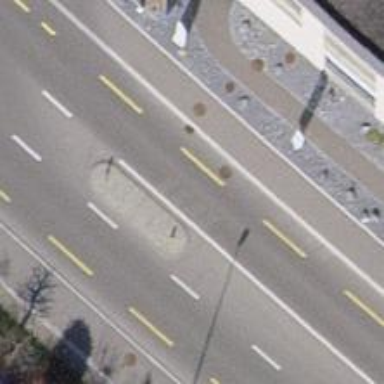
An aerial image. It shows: Primary highway with asphalt surface. It has designated lane for cyclists in both directions.